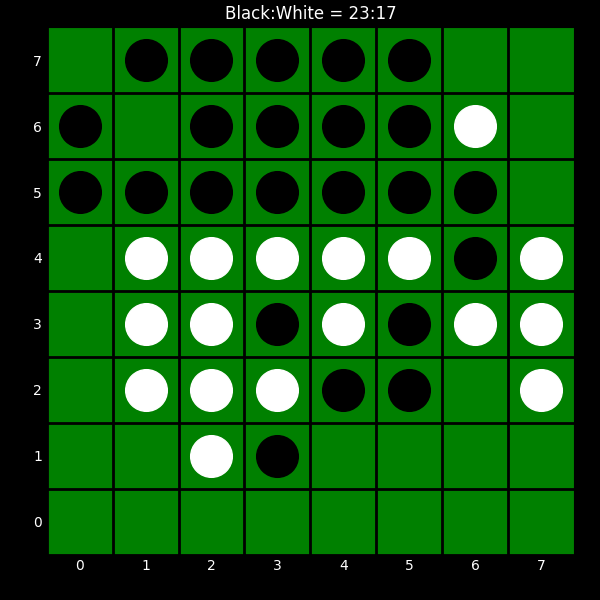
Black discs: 23
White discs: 17